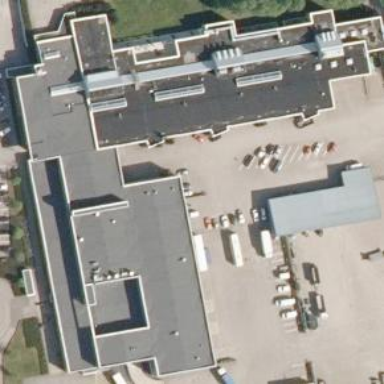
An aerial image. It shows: School building.